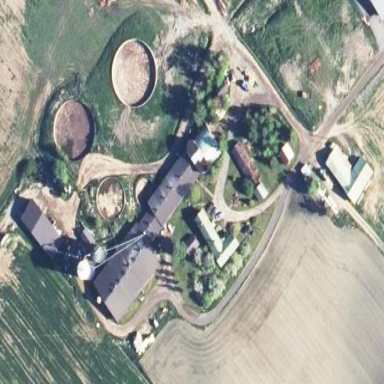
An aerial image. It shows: Farmyard area.